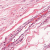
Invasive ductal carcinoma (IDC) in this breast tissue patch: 0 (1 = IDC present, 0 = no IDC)